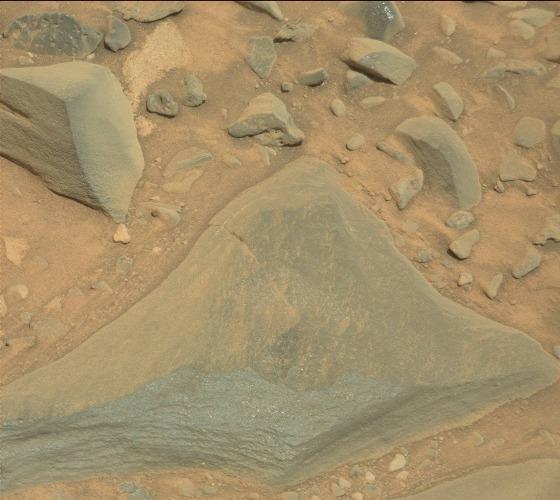
Terrain classes present: Bedrock, Gravel / Sand / Soil, Rock